Question: How can I set the size of the icon in the header of a context menu?

The icon is set via <URL>.
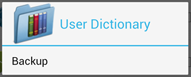
Answer: Just in case someone else faces the same problem, I have eventually implemented it the following way.
I have written a generic method which takes a 'Drawable' and the desired width and height as parameters. It returns a scaled '(Bitmap)Drawable' based on the given specs.
'''
public Drawable getScaledIcon( Drawable drawable, int dstWidth, int dstHeight ) {
Bitmap bitmap = ( (BitmapDrawable) drawable ).getBitmap();
Bitmap bitmapScaled = Bitmap.createScaledBitmap( bitmap, dstWidth, dstHeight, false );
return new BitmapDrawable( getResources(), bitmapScaled );
}
'''
The method for setting the context menu header icon takes as a parameter either a resource ID via 'ContextMenu.setHeaderIcon(int iconRes)' or a 'Drawable' via 'ContextMenu.setHeaderIcon(Drawable icon)'.
Use the latter in conjunction with 'getScaledIcon(...)' and you're done! :)